Question: I'm working on a Java application at the moment and working to optimize its memory usage. I'm following the guidelines for proper garbage collection as far as I am aware. However, it seems that my heap seems to sit at its maximum size, even though it is not needed.
My program runs a resource intensive task once an hour, when the computer is not in use by a person. This task uses a decent chunk of memory, but then frees it all immediately after the task completes. The NetBeans profiler reveals that memory usage looks like this:

I'd really like to give all of that heap space back to the OS when not in use. There is no reason for me to hog it all while the program won't even be doing anything for at least another hour.
Is this possible? Thanks.
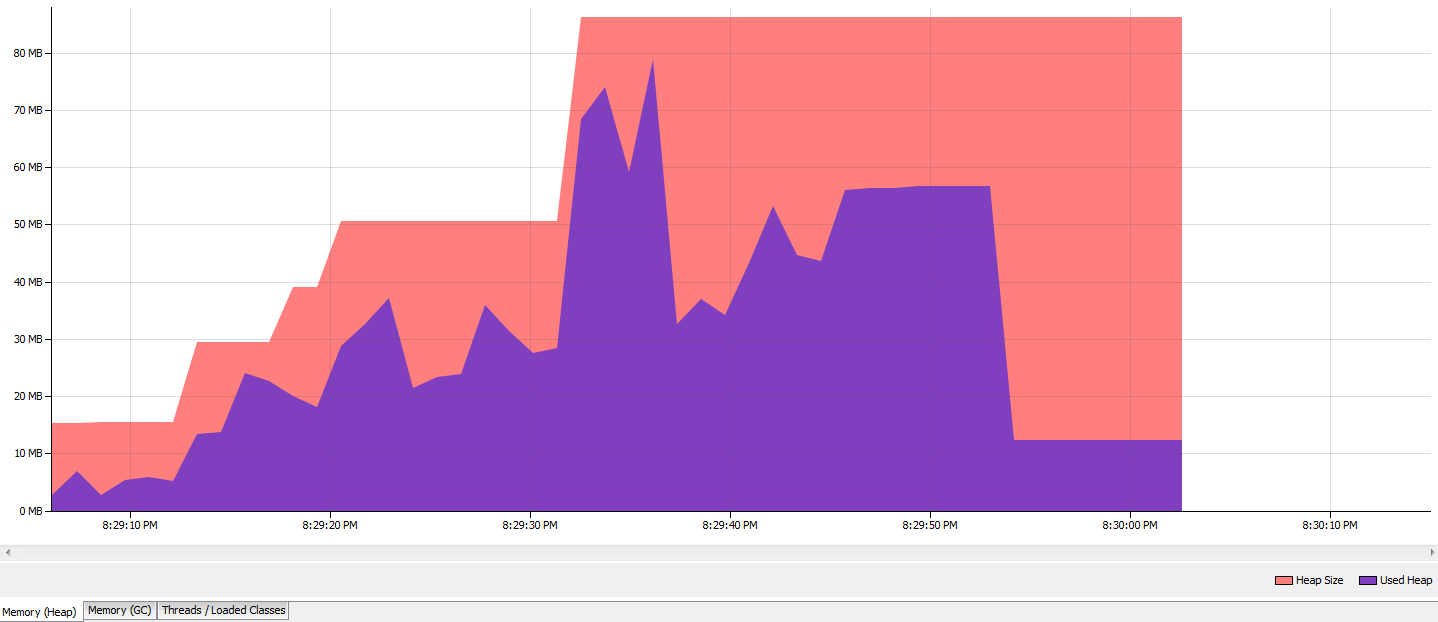
Answer: You could perhaps play around with '-XX:MaxHeapFreeRatio' - this is the maximum percentage (default 70) of the heap that is free before the GC shrinks it. Perhaps setting it a bit lower (40 or 50?) and then using 'System.gc()' might go some lengths to get you the desired behaviour?
There's no way to force this to happen however, you can try and encourage the JVM to do so but you can't just yank memory away as and when you want to. And while the above may shrink the heap, that memory won't necessarily be handed straight back to the OS (though in recent implementations of the JVM it does.)